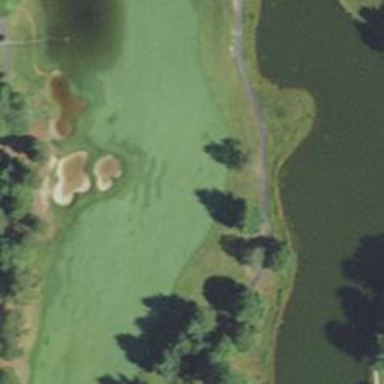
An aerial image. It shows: Golf hole.